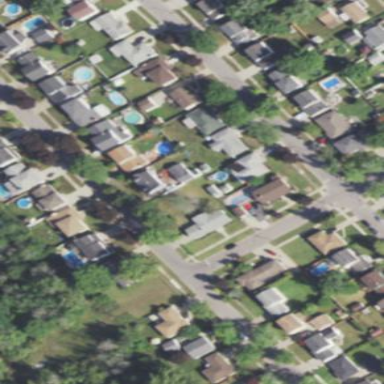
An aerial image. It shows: Single-family residential area.